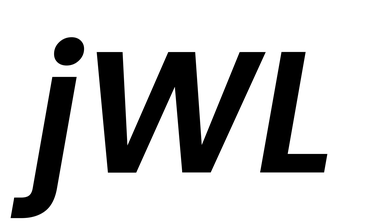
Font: Poppins-SemiBoldItalic